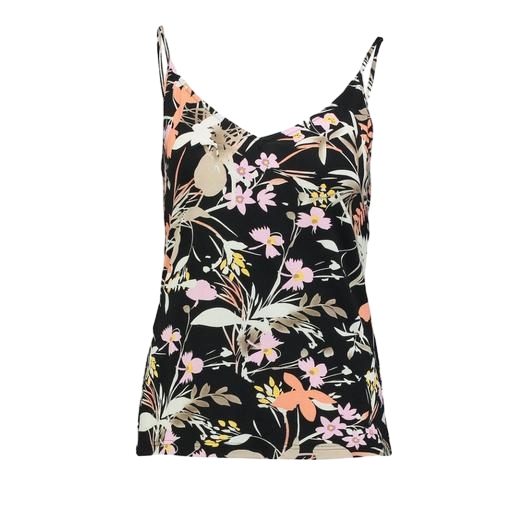
black floral print cami, black v-neck printed tank top, black floral-print sleeveless top, white background